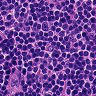
Metastatic tissue present: no